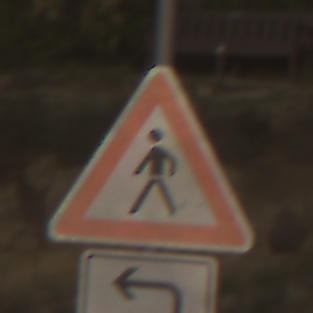
Verkehrszeichen: FussgaengerRechts
Zusatzzeichen unten: RichtungsangabeDurchPfeile2
Umgebung: Outdoor, RoadRail
Tageszeit: Dawn
Wetter: Clear
Licht: Natural
Jahreszeit: NotSpecified
Kontrast: LowContrast